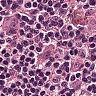
Metastatic tissue present: no